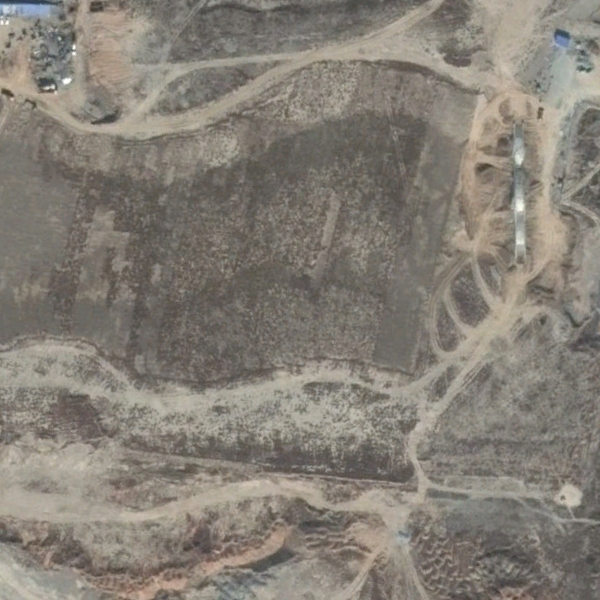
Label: BareLand